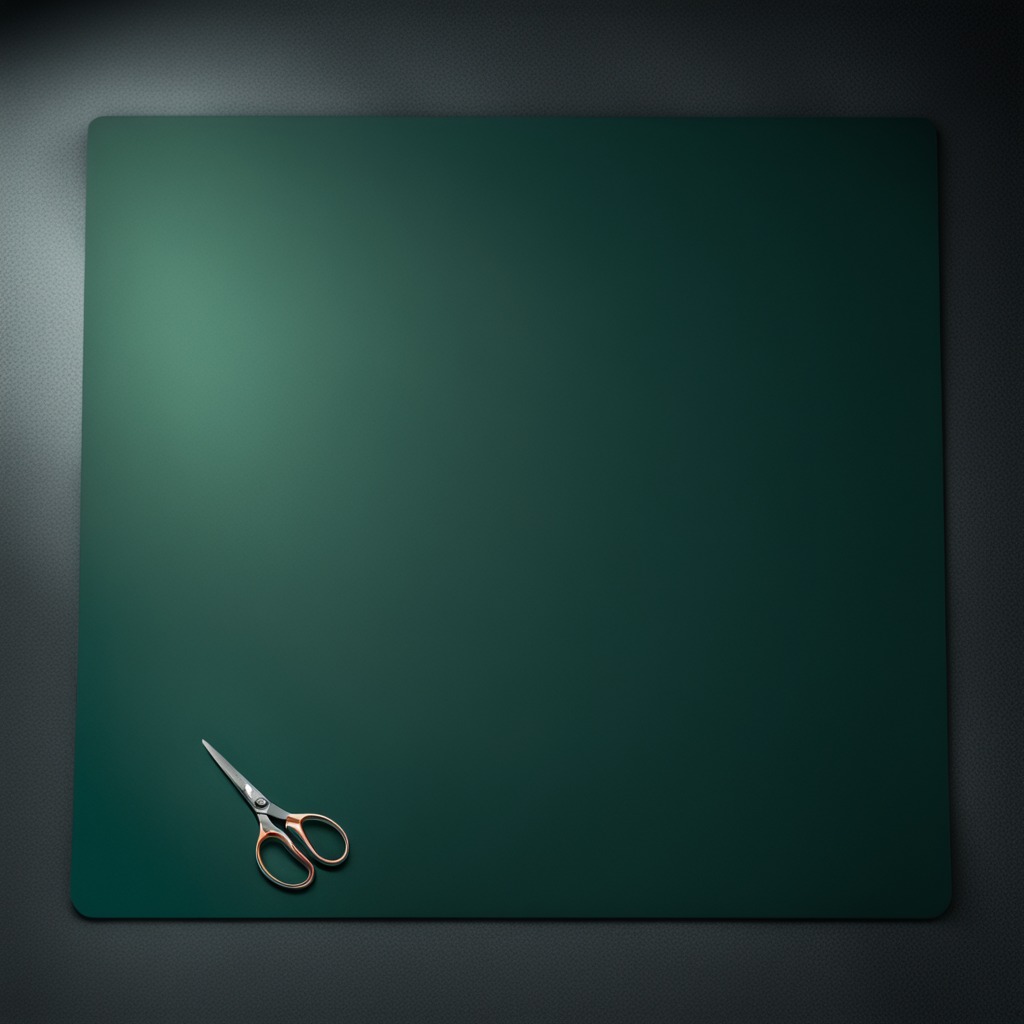
A scissor is lying on the clean granite tabletop covered with a green rubber mat inside a workshop at night dim ambient light soft shadows worn but beneath the mat.